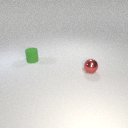
small red metal sphere to the right of small green rubber cylinder